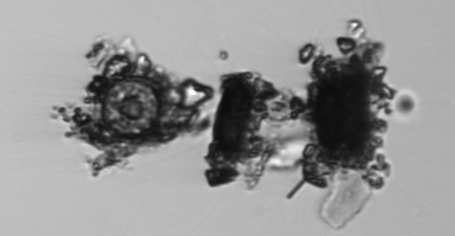
Label: Thalassiosira_TAG_external_detritus